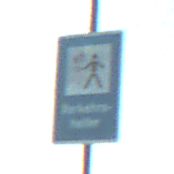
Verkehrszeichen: Verkehrshelfer
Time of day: SunriseSunset
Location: Outdoor (RoadRail)
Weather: PartlyCloudy
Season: NotSpecified
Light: Natural